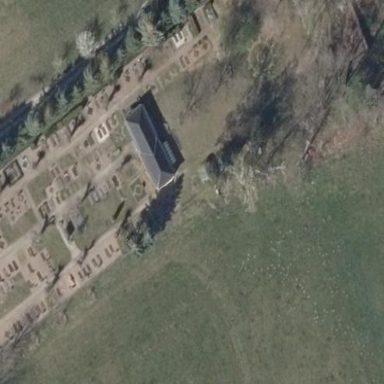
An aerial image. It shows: Cemetery.